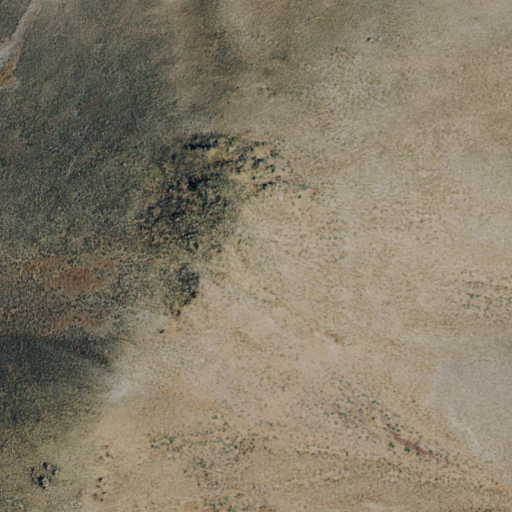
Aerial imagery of mountain in Nevada named Cooks Butte containing only shrub